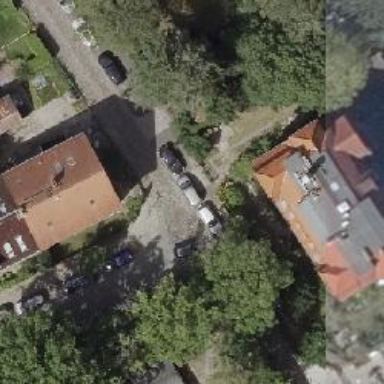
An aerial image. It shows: Residential road.